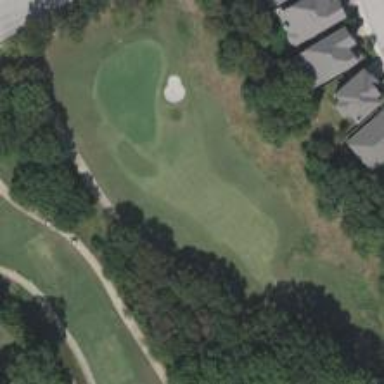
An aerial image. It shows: Scenic golf fairway.